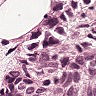
Metastatic tissue present: yes